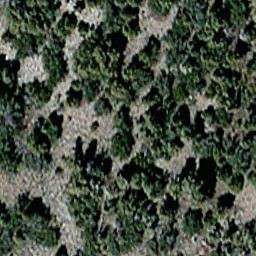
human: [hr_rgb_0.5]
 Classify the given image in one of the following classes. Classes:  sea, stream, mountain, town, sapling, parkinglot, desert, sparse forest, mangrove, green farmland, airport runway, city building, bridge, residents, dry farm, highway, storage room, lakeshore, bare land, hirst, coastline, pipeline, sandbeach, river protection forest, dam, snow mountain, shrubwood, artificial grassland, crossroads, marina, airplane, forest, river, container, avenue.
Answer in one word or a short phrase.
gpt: sparse forest